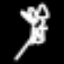
Label: palm tree